Question: I have this database model with a many-to-many relationship and of course that add a new table. This is the definition of the schema:

I need some help defining this part on 'StockDetail' entity since it's a bit complex and I read <URL> and I'm more lost that I was before. The relationship isn't bidirectional since I'll get images trough 'ProductDetail' objects, any?
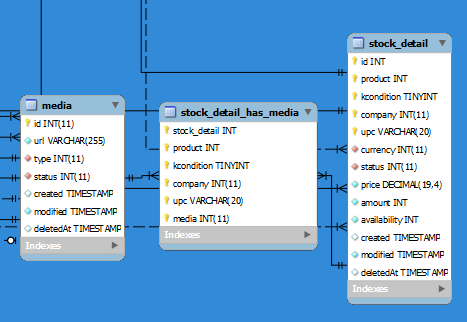
Answer: I belive it would look like this
'''
* @ORM\ManyToMany(targetEntity="Acme\MediaBundle\Entity\Media")
* @ORM\JoinTable(name="stock_detail_has_media",
* joinColumns={@ORM\JoinColumn(name="stock_detail", referencedColumnName="id")},
* inverseJoinColumns={@ORM\JoinColumn(name="media", referencedColumnName="id", unique=true)})
'''
It is a one to many unidirectional relationship with join table as outlined at <URL>